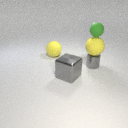
large yellow rubber sphere to the left of large gray metal cube